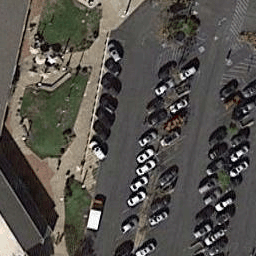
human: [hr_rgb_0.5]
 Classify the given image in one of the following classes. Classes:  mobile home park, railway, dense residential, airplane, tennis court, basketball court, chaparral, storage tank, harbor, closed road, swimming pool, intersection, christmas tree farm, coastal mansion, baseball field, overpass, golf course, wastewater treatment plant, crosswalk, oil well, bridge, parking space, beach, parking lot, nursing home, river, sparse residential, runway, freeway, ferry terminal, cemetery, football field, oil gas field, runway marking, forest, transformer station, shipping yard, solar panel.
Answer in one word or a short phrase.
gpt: parking lot